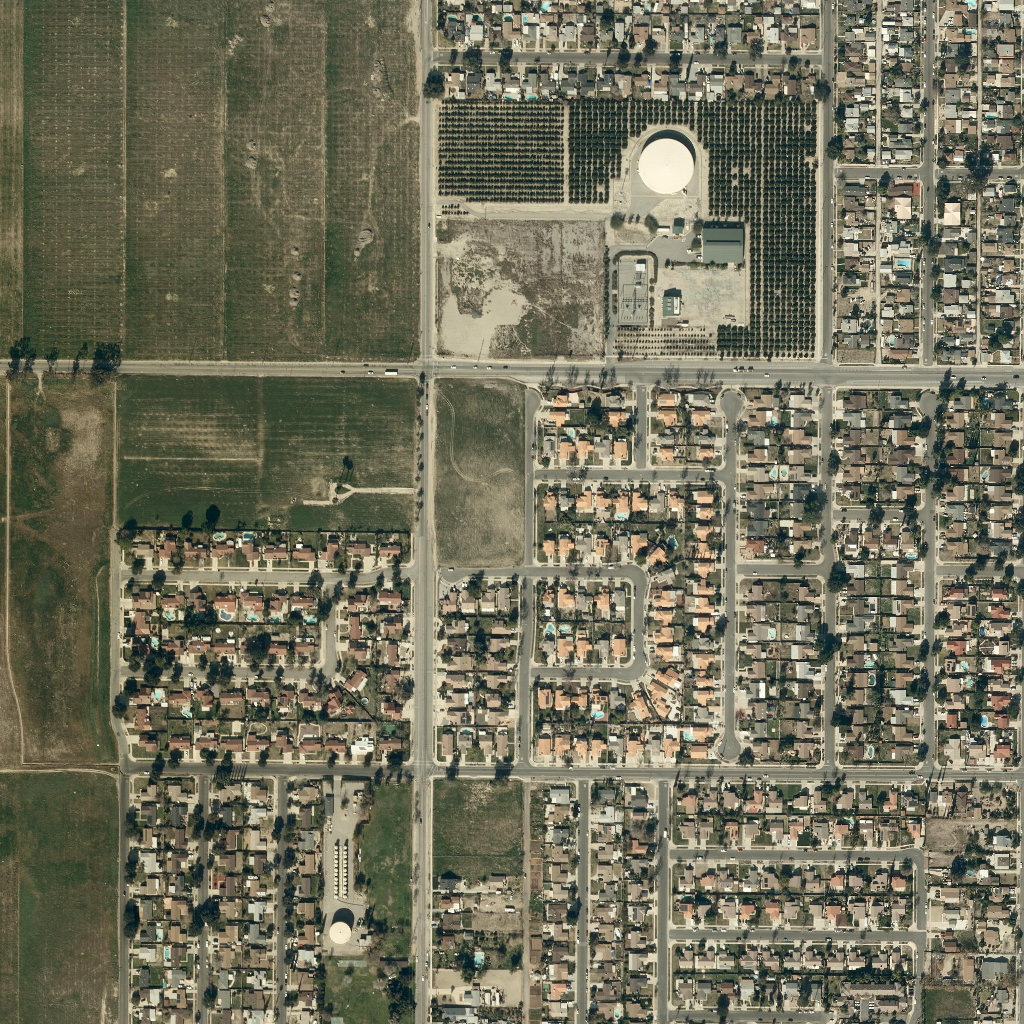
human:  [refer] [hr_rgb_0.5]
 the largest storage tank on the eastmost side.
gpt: <box>[[62, 13, 68, 19, 0]]</box>